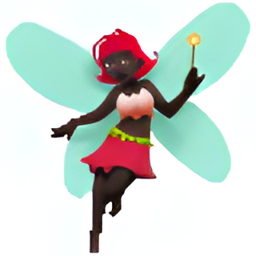
Name: woman fairy dark skin tone
Emoji: 🧚🏿‍♀️
Group: People & Body
Sub-group: person-fantasy